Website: macys
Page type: customer-info-address
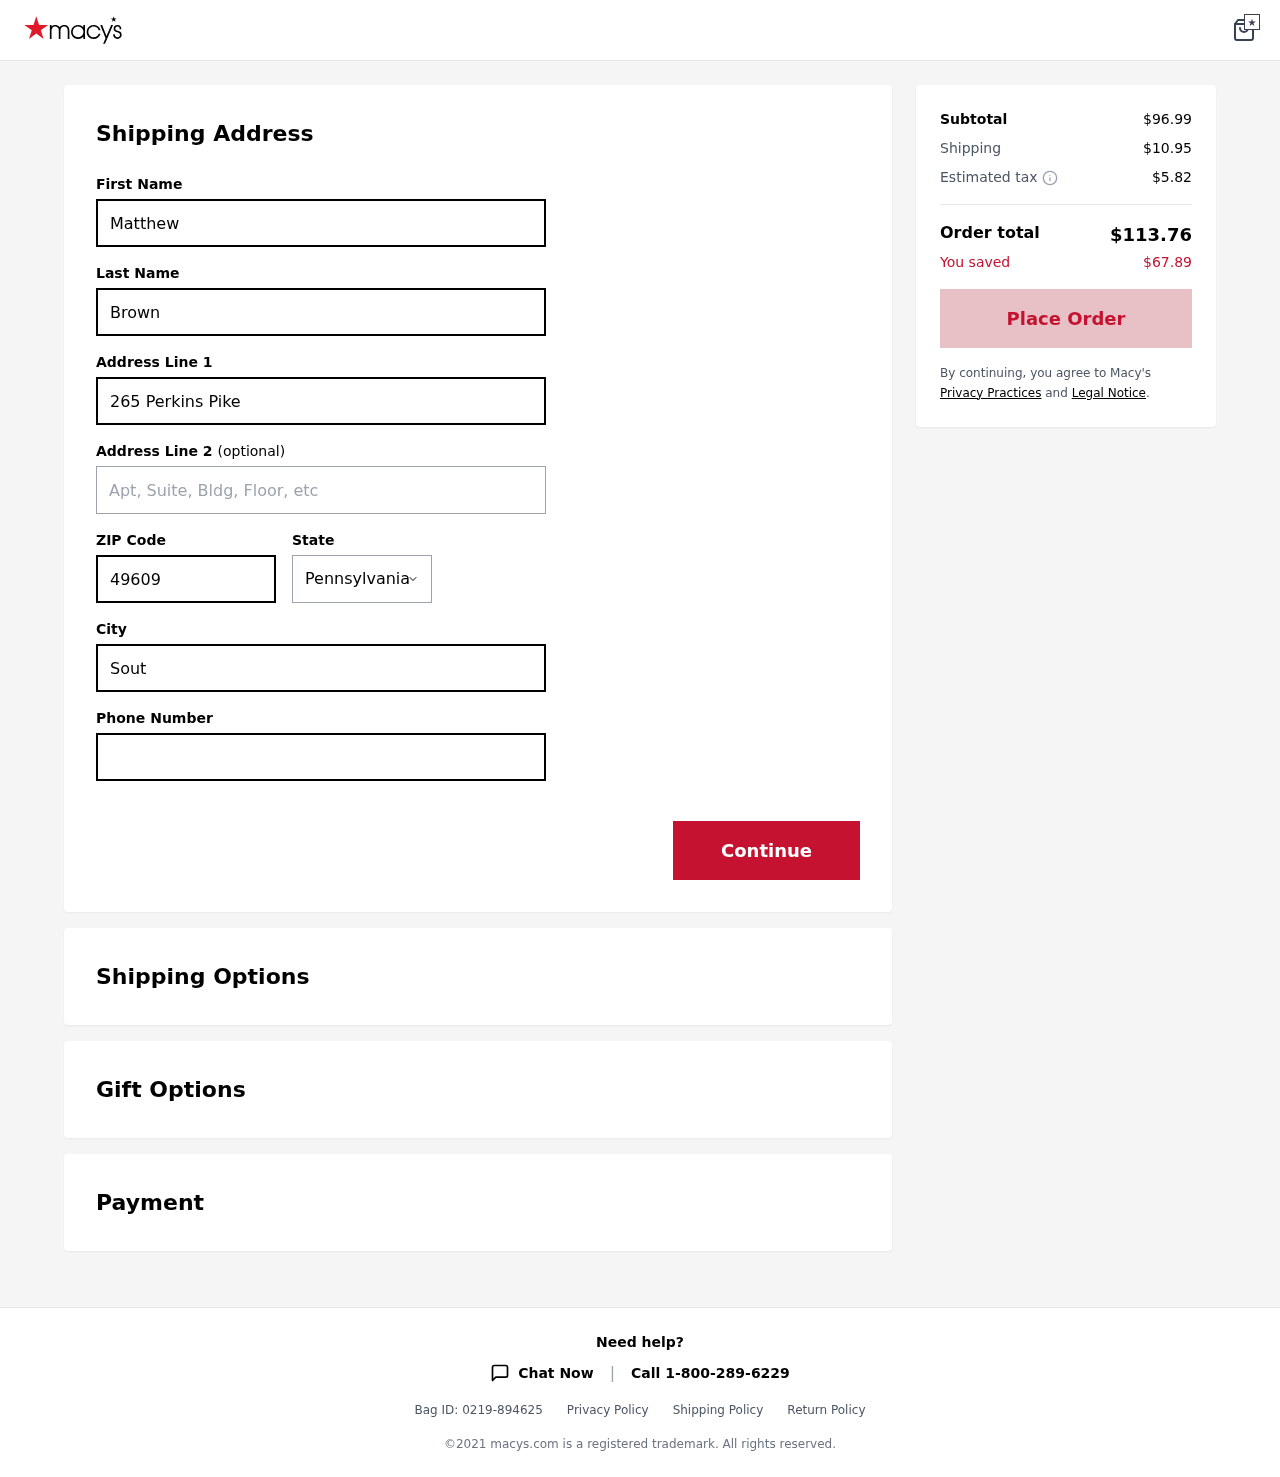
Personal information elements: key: PII_CITY
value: South Albert
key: PII_FIRSTNAME
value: Matthew
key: PII_LASTNAME
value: Brown
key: PII_PHONE
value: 5977725950
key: PII_POSTCODE
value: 49609
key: PII_STATE
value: Pennsylvania
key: PII_STREET
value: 265 Perkins Pike
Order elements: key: ORDER_SUBTOTAL
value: $96.99
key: ORDER_SHIPPING_COST
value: $10.95
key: ORDER_TAX
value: $5.82
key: ORDER_TOTAL
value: $113.76
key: ORDER_SAVINGS
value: $67.89